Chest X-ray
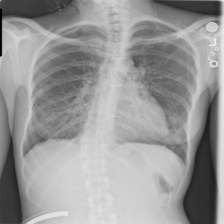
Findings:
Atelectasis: negative
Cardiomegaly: negative
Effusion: negative
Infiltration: negative
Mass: negative
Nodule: negative
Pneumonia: negative
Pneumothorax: negative
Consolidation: negative
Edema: negative
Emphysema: negative
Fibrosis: negative
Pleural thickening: negative
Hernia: negative